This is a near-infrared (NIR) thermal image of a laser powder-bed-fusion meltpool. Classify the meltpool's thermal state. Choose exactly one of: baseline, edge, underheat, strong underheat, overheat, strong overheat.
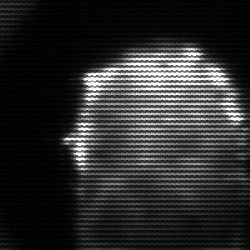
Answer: baseline